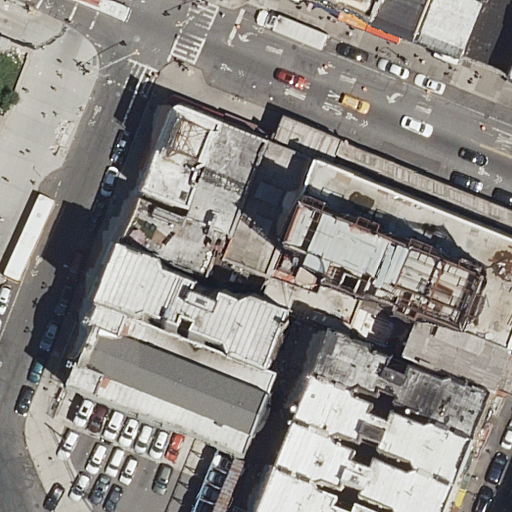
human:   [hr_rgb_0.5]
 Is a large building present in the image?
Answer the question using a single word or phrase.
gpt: yes

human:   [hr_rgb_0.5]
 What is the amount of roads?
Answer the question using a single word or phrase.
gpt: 19

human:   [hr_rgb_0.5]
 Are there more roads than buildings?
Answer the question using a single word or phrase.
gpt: no

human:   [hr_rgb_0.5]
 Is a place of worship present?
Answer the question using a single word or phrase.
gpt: yes

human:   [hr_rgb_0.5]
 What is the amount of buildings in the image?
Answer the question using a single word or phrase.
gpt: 22

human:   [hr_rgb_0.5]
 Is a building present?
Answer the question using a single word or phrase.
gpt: yes

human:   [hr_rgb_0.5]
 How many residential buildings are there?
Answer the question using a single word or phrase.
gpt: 22

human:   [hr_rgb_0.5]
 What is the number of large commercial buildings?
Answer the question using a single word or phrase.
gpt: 0

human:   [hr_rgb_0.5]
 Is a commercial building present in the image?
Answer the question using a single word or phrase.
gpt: no

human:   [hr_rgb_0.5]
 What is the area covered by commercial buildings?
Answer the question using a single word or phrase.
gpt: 0m2

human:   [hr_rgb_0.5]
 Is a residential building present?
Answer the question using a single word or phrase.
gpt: yes

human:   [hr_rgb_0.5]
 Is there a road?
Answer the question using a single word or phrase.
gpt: yes

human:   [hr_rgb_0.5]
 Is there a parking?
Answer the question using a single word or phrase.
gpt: yes

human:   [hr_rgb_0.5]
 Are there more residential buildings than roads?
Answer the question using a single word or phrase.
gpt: yes

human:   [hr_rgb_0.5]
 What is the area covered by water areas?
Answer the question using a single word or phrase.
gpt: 0m2

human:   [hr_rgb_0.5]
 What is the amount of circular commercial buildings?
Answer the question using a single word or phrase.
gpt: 0

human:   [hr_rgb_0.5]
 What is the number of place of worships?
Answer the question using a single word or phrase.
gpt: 1

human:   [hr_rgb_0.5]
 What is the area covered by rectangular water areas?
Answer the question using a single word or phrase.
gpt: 0m2

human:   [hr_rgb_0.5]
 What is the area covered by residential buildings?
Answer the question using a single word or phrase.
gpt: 4433m2

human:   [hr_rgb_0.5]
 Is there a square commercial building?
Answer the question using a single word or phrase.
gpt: no

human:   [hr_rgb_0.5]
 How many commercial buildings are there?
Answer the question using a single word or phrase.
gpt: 0

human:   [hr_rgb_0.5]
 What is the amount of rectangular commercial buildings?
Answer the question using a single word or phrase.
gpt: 0

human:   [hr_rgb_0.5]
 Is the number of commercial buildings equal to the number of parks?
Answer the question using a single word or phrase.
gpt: no

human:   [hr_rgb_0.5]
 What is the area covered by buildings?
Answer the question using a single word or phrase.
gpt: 4433m2

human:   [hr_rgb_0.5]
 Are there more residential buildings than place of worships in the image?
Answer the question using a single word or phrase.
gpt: yes

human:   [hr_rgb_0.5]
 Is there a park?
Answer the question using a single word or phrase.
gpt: yes

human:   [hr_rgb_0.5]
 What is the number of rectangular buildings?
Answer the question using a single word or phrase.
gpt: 15

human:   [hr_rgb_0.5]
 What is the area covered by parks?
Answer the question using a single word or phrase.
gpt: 266m2

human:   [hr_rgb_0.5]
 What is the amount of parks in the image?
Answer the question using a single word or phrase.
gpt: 1

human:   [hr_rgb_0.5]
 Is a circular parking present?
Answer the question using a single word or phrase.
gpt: no

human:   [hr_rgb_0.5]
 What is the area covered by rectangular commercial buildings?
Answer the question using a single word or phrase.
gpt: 0m2

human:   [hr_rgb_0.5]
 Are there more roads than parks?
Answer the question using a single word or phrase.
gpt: yes

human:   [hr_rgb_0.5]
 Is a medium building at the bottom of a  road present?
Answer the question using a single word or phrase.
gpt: yes

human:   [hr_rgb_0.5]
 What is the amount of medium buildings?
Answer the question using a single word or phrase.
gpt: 16

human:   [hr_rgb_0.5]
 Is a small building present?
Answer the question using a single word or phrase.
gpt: yes

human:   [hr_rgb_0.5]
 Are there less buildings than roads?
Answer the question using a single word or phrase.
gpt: no

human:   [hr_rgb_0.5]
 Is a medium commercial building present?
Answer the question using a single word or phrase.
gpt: no

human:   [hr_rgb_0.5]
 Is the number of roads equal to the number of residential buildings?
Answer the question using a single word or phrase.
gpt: no

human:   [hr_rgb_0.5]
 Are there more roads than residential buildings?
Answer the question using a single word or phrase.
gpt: no

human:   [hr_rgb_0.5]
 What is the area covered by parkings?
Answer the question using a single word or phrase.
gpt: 597m2

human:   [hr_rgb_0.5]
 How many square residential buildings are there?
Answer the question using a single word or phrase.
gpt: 0

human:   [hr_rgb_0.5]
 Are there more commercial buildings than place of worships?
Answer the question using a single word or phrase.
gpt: no

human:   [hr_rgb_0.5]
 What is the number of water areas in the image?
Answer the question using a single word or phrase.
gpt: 0

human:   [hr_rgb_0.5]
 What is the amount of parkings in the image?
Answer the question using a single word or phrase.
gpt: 1

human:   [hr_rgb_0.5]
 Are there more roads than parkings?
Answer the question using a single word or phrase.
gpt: yes

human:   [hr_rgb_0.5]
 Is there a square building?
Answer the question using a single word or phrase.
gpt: no

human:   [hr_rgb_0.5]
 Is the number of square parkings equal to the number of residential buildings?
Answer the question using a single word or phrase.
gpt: no

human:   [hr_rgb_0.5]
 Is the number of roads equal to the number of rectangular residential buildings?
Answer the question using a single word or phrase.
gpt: no

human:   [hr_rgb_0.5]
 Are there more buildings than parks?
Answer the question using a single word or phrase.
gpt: yes

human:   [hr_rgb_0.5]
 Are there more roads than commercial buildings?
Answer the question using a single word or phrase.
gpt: yes

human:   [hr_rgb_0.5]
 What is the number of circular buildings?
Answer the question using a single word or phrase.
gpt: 0

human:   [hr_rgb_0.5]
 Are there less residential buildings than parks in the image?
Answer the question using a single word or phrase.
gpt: no

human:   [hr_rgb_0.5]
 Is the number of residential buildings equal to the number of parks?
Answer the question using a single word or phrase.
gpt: no

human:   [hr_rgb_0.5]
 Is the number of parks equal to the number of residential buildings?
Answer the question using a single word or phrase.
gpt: no

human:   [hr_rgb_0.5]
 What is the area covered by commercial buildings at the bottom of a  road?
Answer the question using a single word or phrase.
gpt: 0m2

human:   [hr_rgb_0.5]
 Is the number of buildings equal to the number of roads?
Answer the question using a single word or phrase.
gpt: no

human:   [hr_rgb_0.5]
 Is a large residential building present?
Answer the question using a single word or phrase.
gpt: yes

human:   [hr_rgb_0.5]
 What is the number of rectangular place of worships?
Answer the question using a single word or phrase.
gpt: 0

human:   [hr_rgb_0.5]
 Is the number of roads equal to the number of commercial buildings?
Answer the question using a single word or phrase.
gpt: no

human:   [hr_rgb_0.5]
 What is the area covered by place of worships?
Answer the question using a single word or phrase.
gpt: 684m2

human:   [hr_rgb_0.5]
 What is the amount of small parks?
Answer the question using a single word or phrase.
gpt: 0

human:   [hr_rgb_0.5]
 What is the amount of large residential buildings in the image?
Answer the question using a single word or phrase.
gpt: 1

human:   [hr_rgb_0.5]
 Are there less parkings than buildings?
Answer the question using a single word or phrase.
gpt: yes

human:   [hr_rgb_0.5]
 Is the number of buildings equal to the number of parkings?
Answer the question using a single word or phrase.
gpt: no